Question: I want an output like this image:

Please Correct my css code.
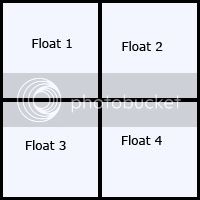
Answer: You only need to clear the third element, so there is no need for any clear elements. Float all elements to the left to put them beside each other instead of some to the left and some to the right:
'''
.float1, .float2, .float3, .float4 { float: left; width: 50%; height: 50%; }
.float3 { clear: both; }
'''
HTML:
'''
<div class="float1">Float 1</div>
<div class="float2">Float 2</div>
<div class="float3">Float 3</div>
<div class="float4">Float 4</div>
'''